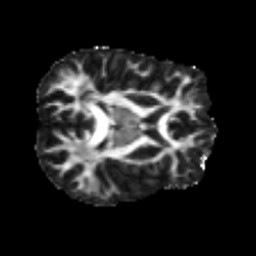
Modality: FA
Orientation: axial
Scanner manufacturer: siemens
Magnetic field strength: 3 T
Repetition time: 3.6 s
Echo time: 0.092 s